Question: I have an image which is in a KineticJS layer. When I set a stroke with width > 1 the image will overlap the stroke at some points. Here is a <URL> I made:
This image shows the problem:

My Code:
'''
var stage = new Kinetic.Stage({
container: 'container',
width: 800,
height: 900
});
var layer = new Kinetic.Layer();
var imageObj = new Image();
imageObj.onload = function () {
var kimage = new Kinetic.Image({
x: 10,
y: 10,
image: imageObj
});
kimage.strokeEnabled(true);
kimage.stroke("#1788a8");
kimage.strokeWidth(11);
// add the shape to the layer
layer.add(kimage);
// add the layer to the stage
stage.add(layer);
};
imageObj.src = 'https://upload.wikimedia.org/wikipedia/commons/d/da/CatBlackHearts.png';
'''
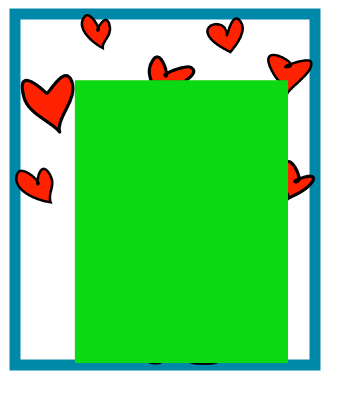
Answer: A canvas stroke is always drawn half-inside and half-outside its bounding box.
The bounding box is the image size.
Therefore your blue stroke is 11/2 = 6.5 pixels inside your image.
So to have your border fully outside the image, you must draw the border separately from the image.